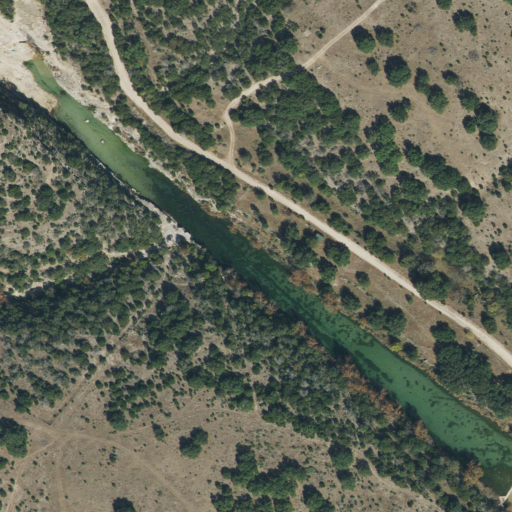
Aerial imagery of valley in Texas named Mullen Hollow containing shrub, evergreen forest, open water, deciduous forest, and grassland